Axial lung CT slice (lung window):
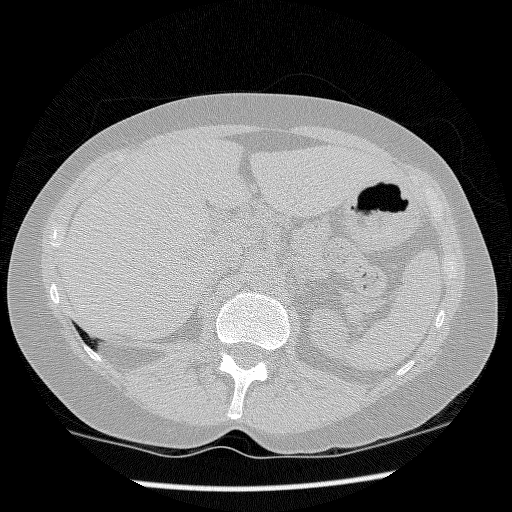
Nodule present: no